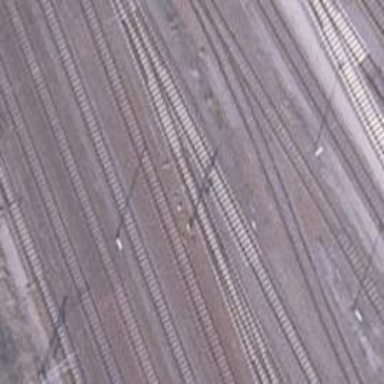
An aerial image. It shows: Railway switch.